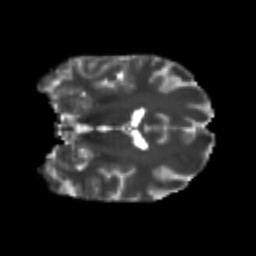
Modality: T2w
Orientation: coronal
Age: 20
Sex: female
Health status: healthy
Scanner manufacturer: philips
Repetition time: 7.388 s
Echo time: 0.08599 s